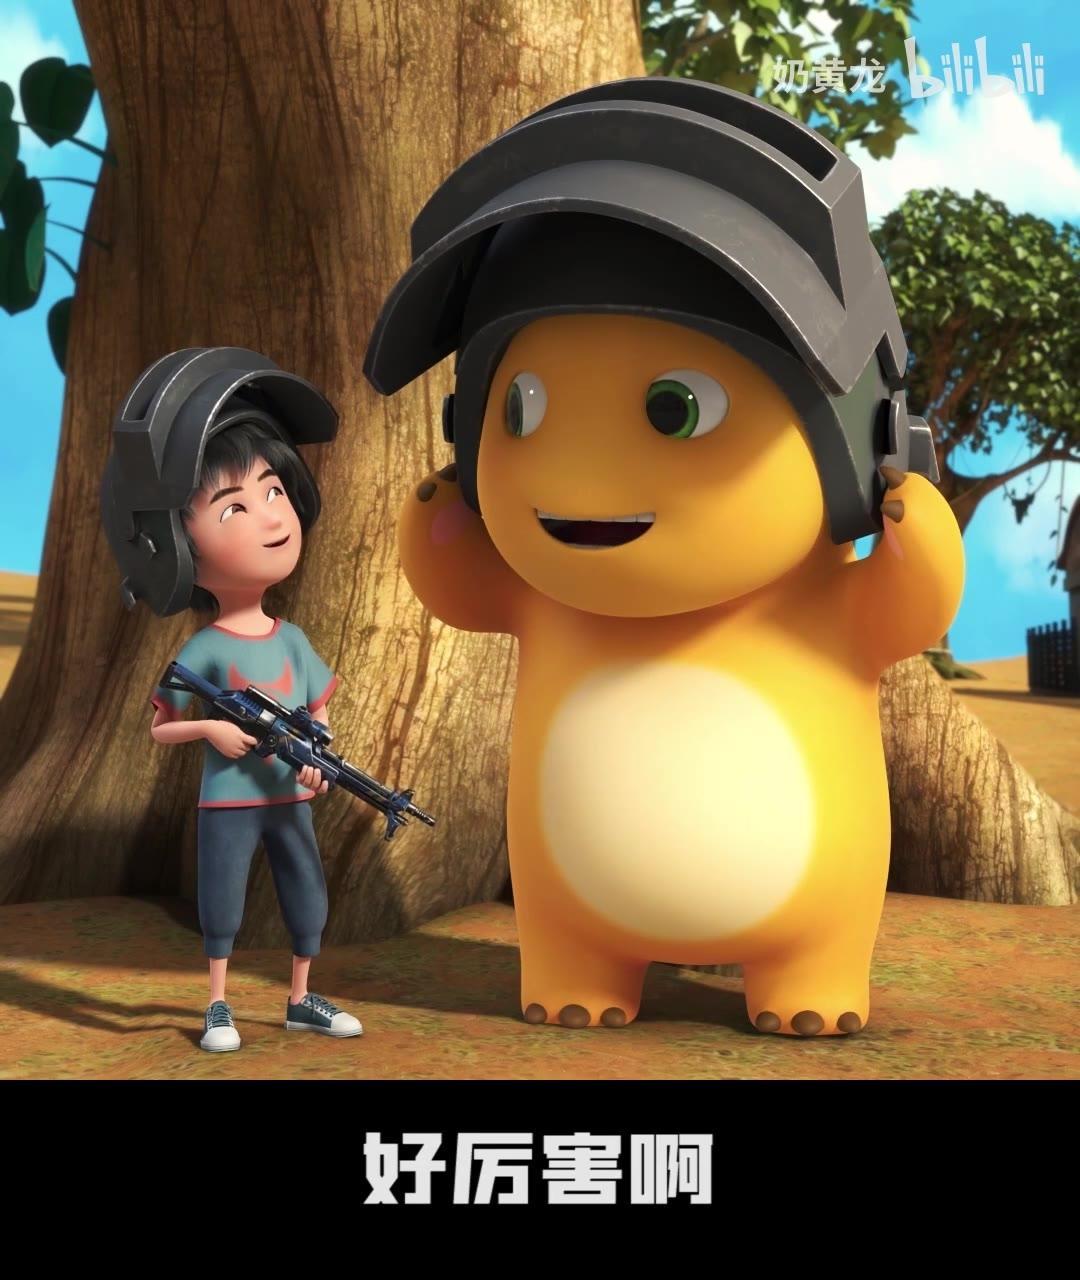
Label: nailong